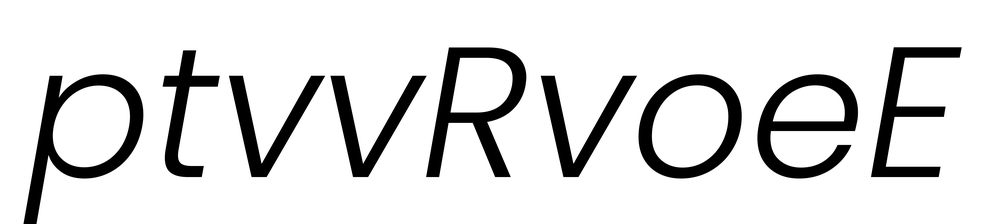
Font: Poppins-LightItalic